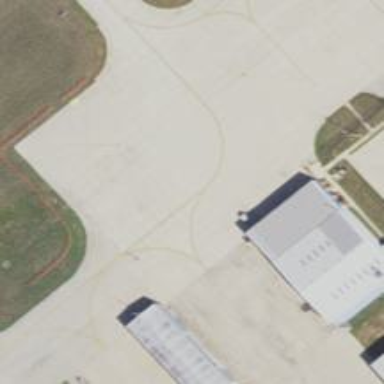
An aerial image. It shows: View of taxiway at the airport.